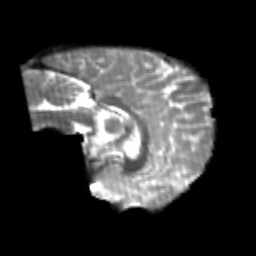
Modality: T2w
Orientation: sagittal
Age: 21
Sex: male
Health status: healthy
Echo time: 0.074 s